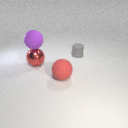
large red rubber sphere in front of large red metal sphere